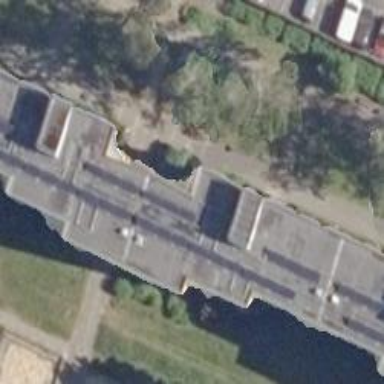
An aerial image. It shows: Footway tunnel passing through building.